Question: Inside a page I am having a TR on which when user click it change it's color to blue and arrow color to white. This is achieved by changing elements' class dynamically.
But due to this what happen is, when user click on TR user saw image loading delay. How to preload that CSS image.
'''
this.className = this.className + " active";
'''
CSS
'''
.table td.arrow div {background-image:url("../stuff/arrow.png");}
tr.active td.arrow div { background-image:
url("../stuff/arrow_active.png"); }
'''

One more thing want to update that static content is getting loaded from other server.
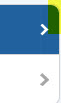
Answer: The browser only loads images from the CSS that are shown. So you could place your arrow_active image in a element, that is visible but has no opacity.
But i would suggest you use sprites: Less HTTP requests + no preloading problems: <URL>
You could solve your problem like this with pure CSS.
<URL>
Alternatively you could use a :before pseudo element if you dont want to add a new HTML element.